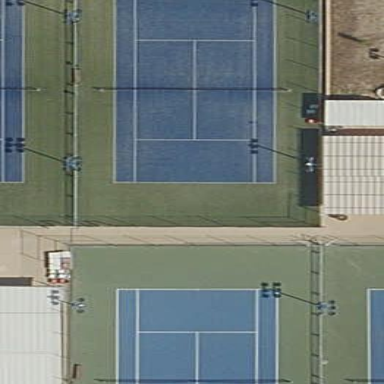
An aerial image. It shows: Concrete tennis court in leisure land pitch.